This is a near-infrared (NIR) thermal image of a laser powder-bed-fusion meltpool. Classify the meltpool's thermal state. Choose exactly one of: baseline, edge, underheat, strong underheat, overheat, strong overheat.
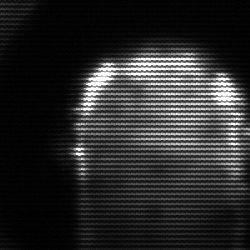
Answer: baseline